Question: I've created this fragment named searchfragment. Below there is the layout XML file of the searchfragment. Unfortunatelly the design isn't that smooth as I want it to be.
Here's what I wanted it to look like:
First row: Welcoming text (that works)
Second row: Search input field (that works, too)
Thirt row (and here it gets complicated): There should be a text named "Search for" and then a Spinner with the item you can search for (e.g. name, year, price). Then there's the Search button. Next thing is that you can sort the output. Therefore there's a text with "Sort for", a Spinner with the critirion and a Sort button. Best case the search section should be align to the left and the sort for to the right, but still centered.
Forth row: Output field.
Now as the elements are all present on my device, they are not in the graphical layout of Eclipse. I've tried for hours now to get it working but it's kind of hard if you're not sseing your objects.
Long text - short task: Please help me optimise my design.
searchfragment.xml:
'''
<?xml version="1.0" encoding="utf-8"?>
<LinearLayout xmlns:android="http://schemas.android.com/apk/res/android"
xmlns:tools="http://schemas.android.com/tools"
android:layout_width="match_parent"
android:layout_height="match_parent"
android:layout_gravity="center"
android:orientation="vertical" >
<TextView
android:layout_width="wrap_content"
android:layout_height="wrap_content"
android:layout_marginTop="10dp"
android:layout_gravity="center"
android:text="@string/welcome" />
<LinearLayout
android:layout_width="match_parent"
android:layout_height="wrap_content"
android:orientation="horizontal" >
<EditText
android:id="@+id/edit_message"
android:layout_width="match_parent"
android:layout_height="wrap_content"
android:layout_marginLeft="20dp"
android:layout_marginRight="20dp"
android:hint="@string/edit_message" />
</LinearLayout>
<LinearLayout
android:layout_width="match_parent"
android:layout_height="wrap_content"
android:layout_gravity="center|center_horizontal"
android:layout_marginTop="8dp" >
<TextView
android:id="@+id/textView2"
android:layout_width="wrap_content"
android:layout_height="wrap_content"
android:text="@string/search_for" />
<Spinner
android:id="@+id/criterion"
android:layout_width="wrap_content"
android:layout_height="wrap_content"
android:layout_marginLeft="5dp"
android:layout_marginRight="5dp"
android:entries="@array/searcharray"
android:prompt="@string/prompt" />
<Button
android:id="@+id/btnSubmit"
android:layout_width="136dp"
android:layout_height="match_parent"
android:layout_marginLeft="5dp"
android:layout_marginRight="5dp"
android:background="@drawable/android"
android:onClick="sendMessage"
android:text="@string/button_send" />
<TextView
android:id="@+id/textView1"
android:layout_width="wrap_content"
android:layout_height="wrap_content"
android:text="@string/sort_for"
android:textAppearance="?android:attr/textAppearanceMedium" />
<LinearLayout
android:layout_width="wrap_content"
android:layout_height="match_parent"
android:orientation="vertical" >
<Spinner
android:id="@+id/sort"
android:layout_width="wrap_content"
android:layout_height="0dip"
android:layout_weight="1"
android:entries="@array/sortarray"
android:prompt="@string/prompt" />
</LinearLayout>
<Button
android:id="@+id/sort_button"
android:layout_width="wrap_content"
android:layout_height="wrap_content"
android:layout_marginLeft="5dp"
android:layout_marginRight="5dp"
android:background="@drawable/android"
android:onClick="sortAgain"
android:text="@string/button_send" />
</LinearLayout>
<ScrollView
xmlns:android="http://schemas.android.com/apk/res/android"
android:layout_width="fill_parent"
android:layout_height="fill_parent">
<TextView
android:id="@+id/showResults"
android:layout_width="wrap_content"
android:layout_height="wrap_content"
android:textAppearance="?android:attr/textAppearanceMedium" />
</ScrollView>
</LinearLayout>
'''
I've added a photo of the current design. The space with the red frame around it is the third "row" and should be changed. The second spinner is (I don't know why) much too wide. It should be that wide as the first one. Then all the elements should be about the same heigth and the elements should be centered.

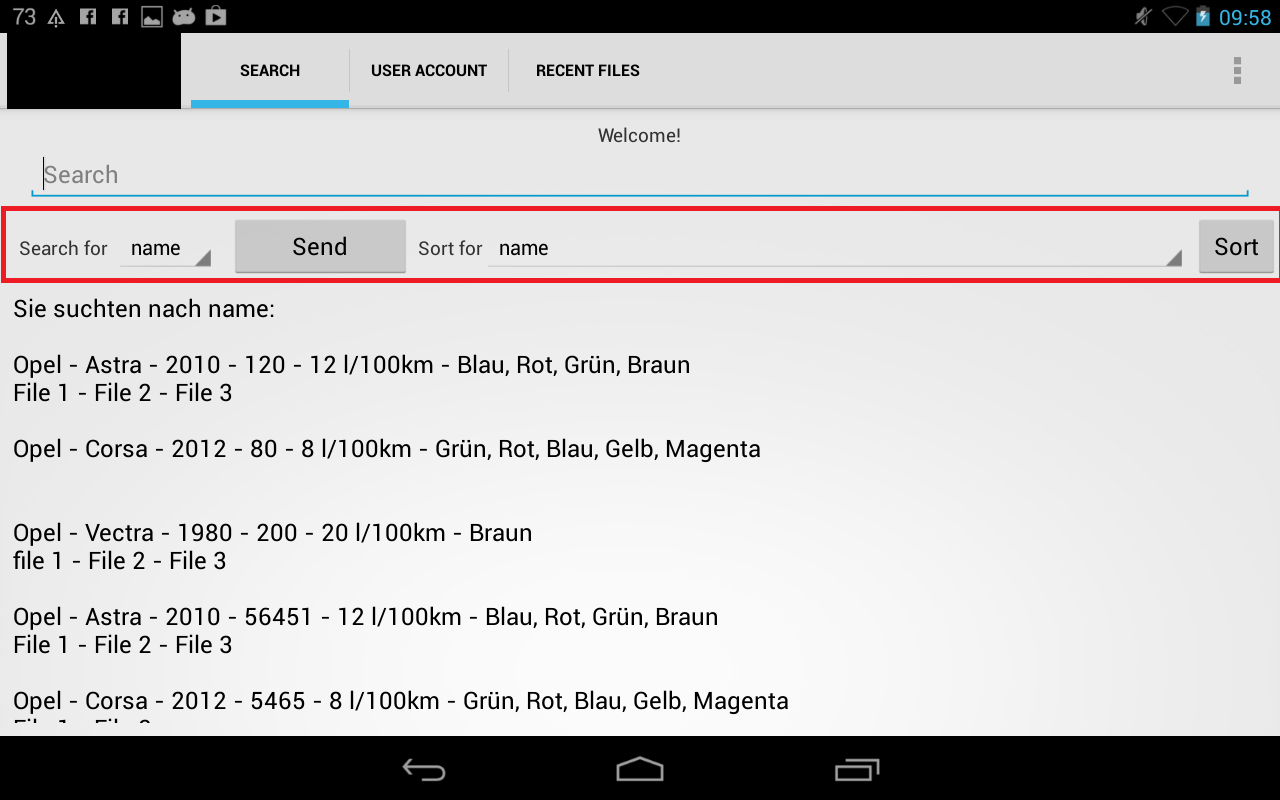
Answer: You're on the right track with your layout, but the reason your second 'Spinner' is taking up so much room is that you've set it's 'layout_weight' to 1, and as it's the only one with a 'layout_weight', it's taking up the rest of the space that's free.
If you want the items to take up a relative amount of space on the screen, then you could stick with using 'layout_weight' and give all of your items that property.
For example, just for your third row you would get rid of the 'LinearLayout' around your 'Spinner', change some of the 'layout_width' properties and give all of your items a 'layout_weight'.
'''
<LinearLayout
android:layout_width="match_parent"
android:layout_height="wrap_content"
android:layout_gravity="center|center_horizontal"
android:layout_marginTop="8dp" >
<TextView
android:id="@+id/textView2"
android:layout_width="wrap_content"
android:layout_height="wrap_content"
android:layout_weight="1"
android:text="@string/search_for" />
<Spinner
android:id="@+id/criterion"
android:layout_width="wrap_content"
android:layout_height="wrap_content"
android:layout_weight="1"
android:layout_marginLeft="5dp"
android:layout_marginRight="5dp"
android:entries="@array/searcharray"
android:prompt="@string/prompt" />
<Button
android:id="@+id/btnSubmit"
android:layout_width="wrap_content"
android:layout_height="match_parent"
android:layout_weight="1"
android:layout_marginLeft="5dp"
android:layout_marginRight="5dp"
android:background="@drawable/android"
android:onClick="sendMessage"
android:text="@string/button_send" />
<TextView
android:id="@+id/textView1"
android:layout_width="wrap_content"
android:layout_height="wrap_content"
android:layout_weight="1"
android:text="@string/sort_for"
android:textAppearance="?android:attr/textAppearanceMedium" />
<Spinner
android:id="@+id/sort"
android:layout_width="wrap_content"
android:layout_height="wrap_content"
android:layout_weight="1"
android:entries="@array/sortarray"
android:prompt="@string/prompt" />
<Button
android:id="@+id/sort_button"
android:layout_width="wrap_content"
android:layout_height="wrap_content"
android:layout_weight="1"
android:layout_marginLeft="5dp"
android:layout_marginRight="5dp"
android:background="@drawable/android"
android:onClick="sortAgain"
android:text="@string/button_send" />
</LinearLayout>
'''
This is going to give all of your items an equal weighting, so the 'TextViews' will be the same size as the 'Spinners' which will be the same size as the 'Buttons'. Play around with the 'layout_weight' attribute to make them more relative, for example if you want the 'Buttons' to be twice the size as the 'Spinners', set their 'layout_weight' to 2.